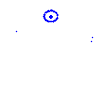
Particle: pion